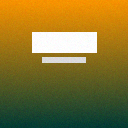
Screen state: on